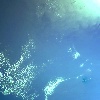
Label: water